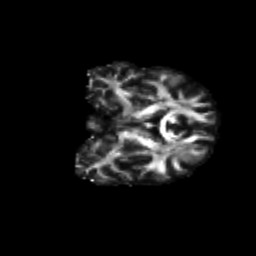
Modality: FA
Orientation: coronal
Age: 52
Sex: male
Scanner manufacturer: siemens
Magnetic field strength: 3 T
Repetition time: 4.71 s
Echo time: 0.0906 s